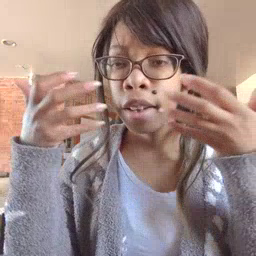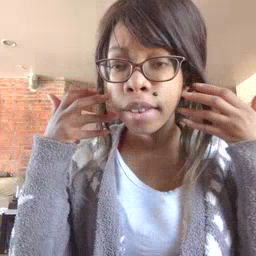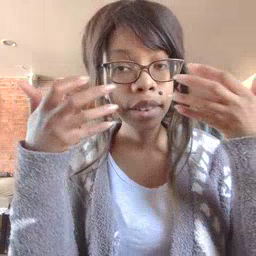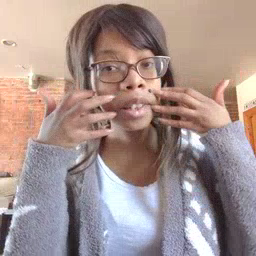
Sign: tiger